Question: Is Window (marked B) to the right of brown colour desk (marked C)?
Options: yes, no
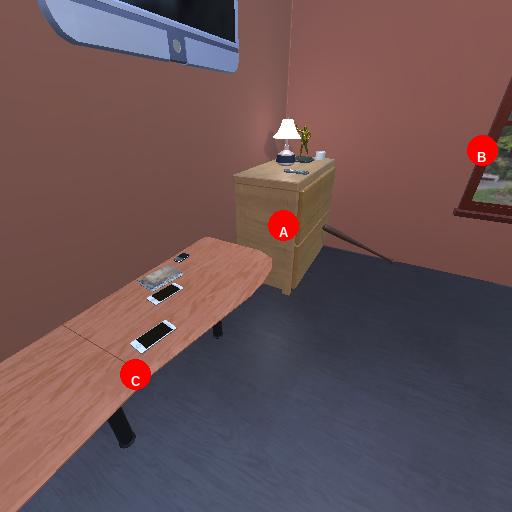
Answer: yes